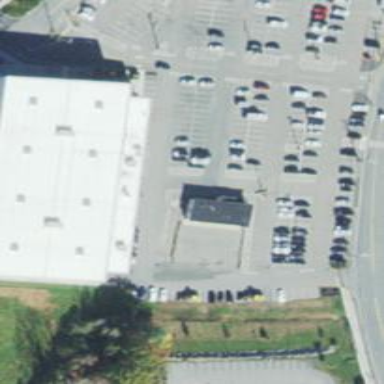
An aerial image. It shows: Parking space is available.